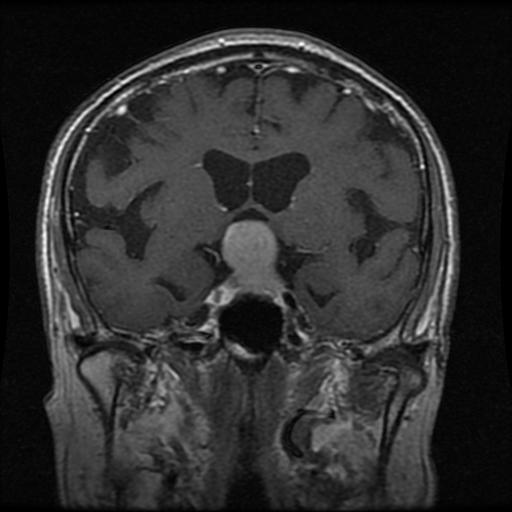
Label: pituitary